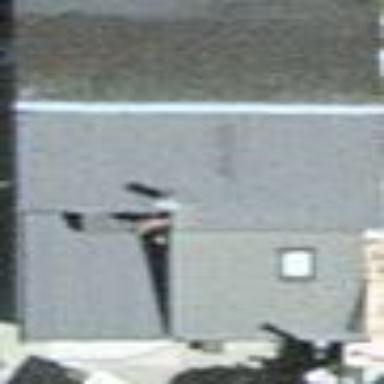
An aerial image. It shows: Simple house.